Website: macys
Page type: delivery-shipping
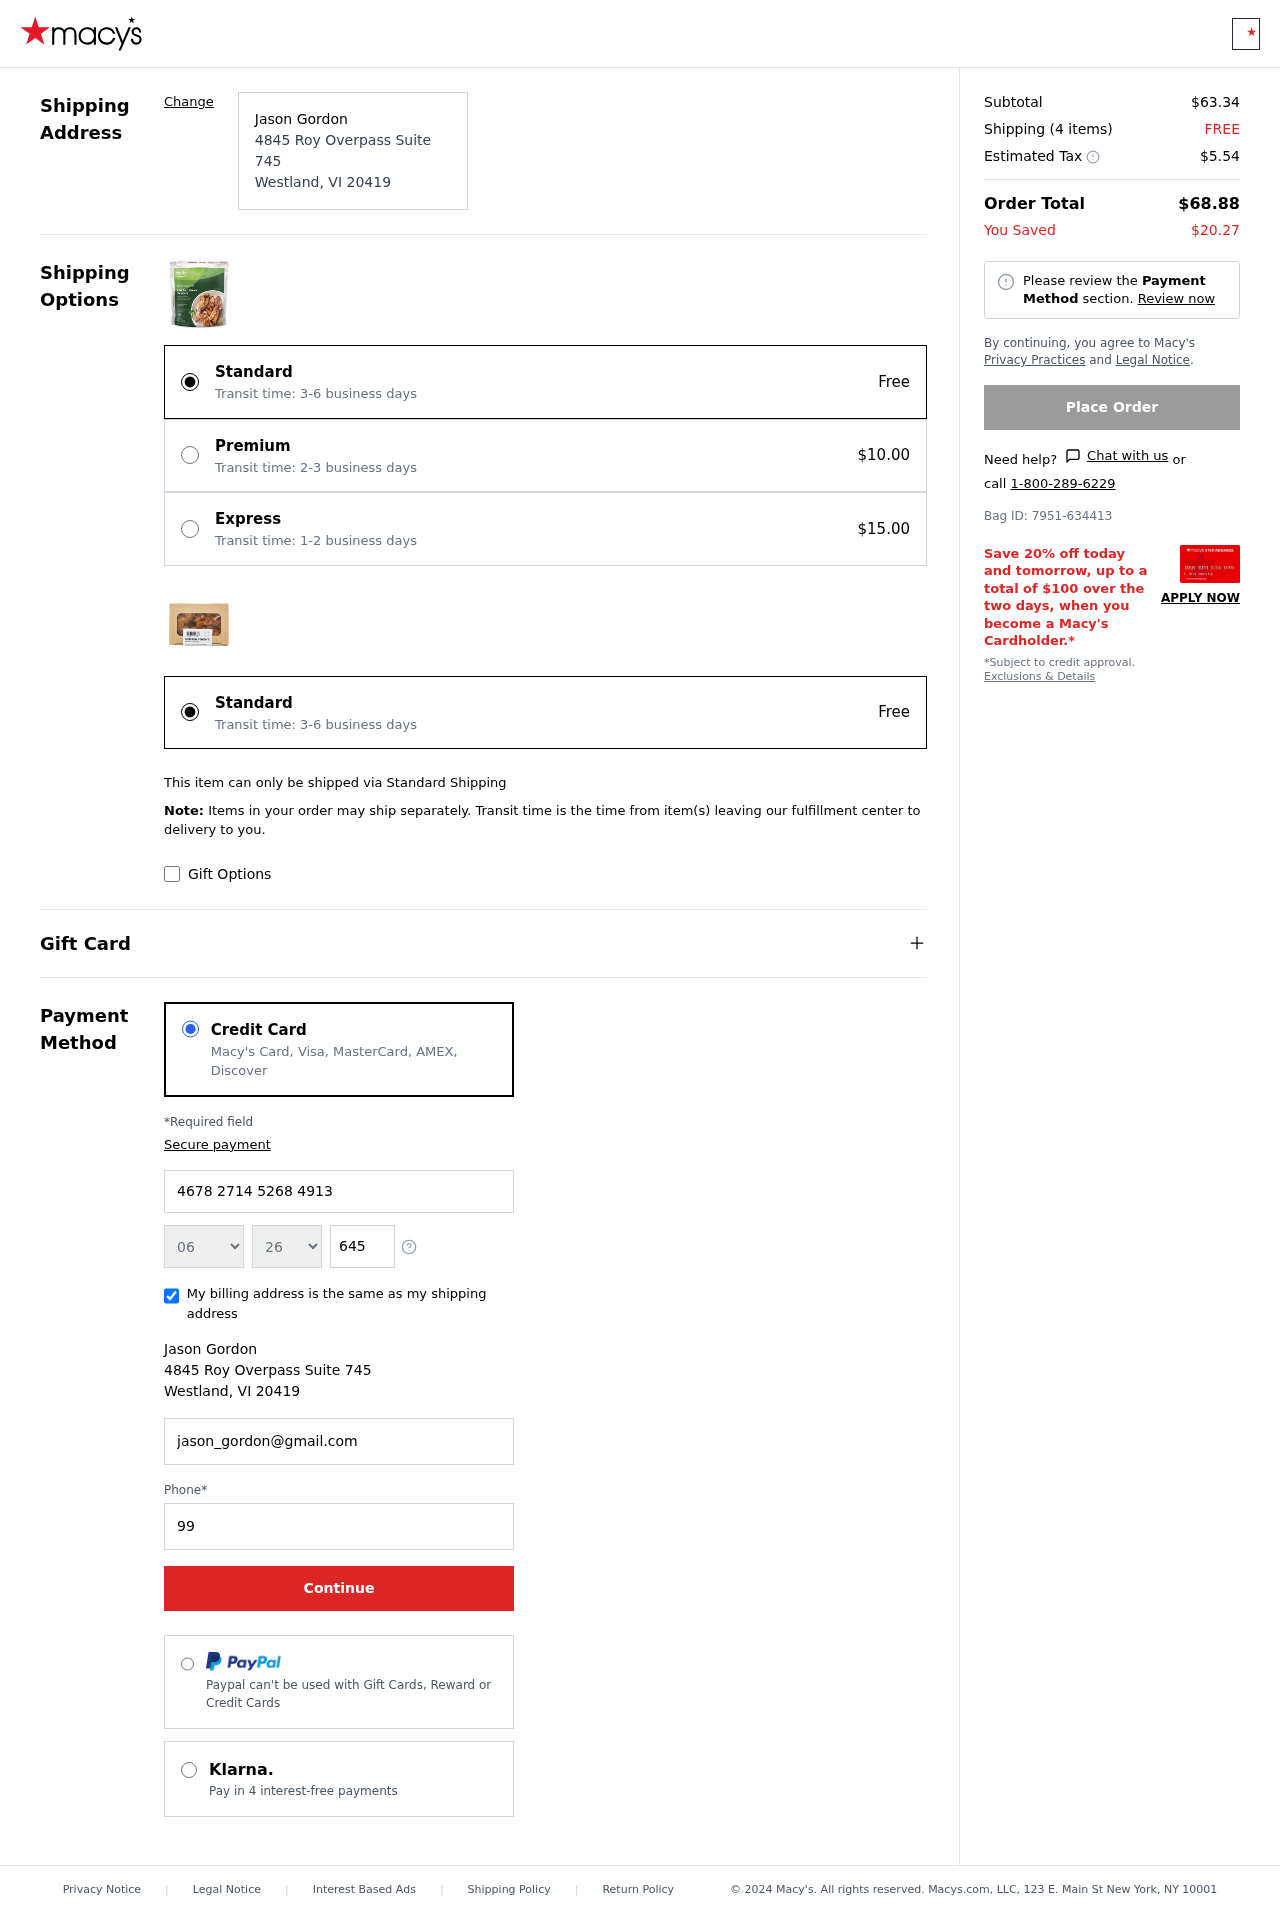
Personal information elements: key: PII_CARD_EXPIRY_MONTH
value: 06
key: PII_CARD_EXPIRY_YEAR
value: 26
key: PII_CITY
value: Westland
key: PII_CITY_STATE_ZIP
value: Westland, VI 20419
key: PII_FULLNAME
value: Jason Gordon
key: PII_POSTCODE
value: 20419
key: PII_STATE_ABBR
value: VI
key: PII_STREET
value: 4845 Roy Overpass Suite 745
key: PII_CARD_NUMBER
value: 4678 2714 5268 4913
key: PII_CARD_CVV
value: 645
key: PII_EMAIL
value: jason_gordon@gmail.com
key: PII_PHONE
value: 9906631386
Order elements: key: ORDER_SUBTOTAL
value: $63.34
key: ORDER_NUM_ITEMS
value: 4
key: ORDER_SHIPPING_COST
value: FREE
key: ORDER_TAX
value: $5.54
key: ORDER_TOTAL
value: $68.88
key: ORDER_SAVINGS
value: $20.27
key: ORDER_BAG_ID
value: Bag ID: 7951-634413